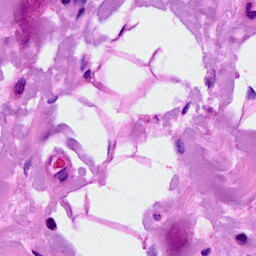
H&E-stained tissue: Breast